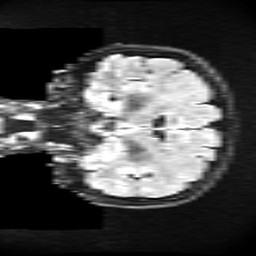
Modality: FLAIR
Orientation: coronal
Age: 34
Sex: female
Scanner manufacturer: ge
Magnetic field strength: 3 T
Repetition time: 11 s
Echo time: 0.1497 s